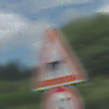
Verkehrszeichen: ViehtriebLinks
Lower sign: Geschwindigkeit60
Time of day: Midday
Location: Outdoor (Nature)
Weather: PartlyCloudy
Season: NotSpecified
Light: Natural